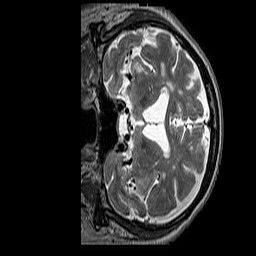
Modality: T2w
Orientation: coronal
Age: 74
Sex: male
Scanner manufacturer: siemens
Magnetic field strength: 3 T
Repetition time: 3.2 s
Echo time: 0.212 s